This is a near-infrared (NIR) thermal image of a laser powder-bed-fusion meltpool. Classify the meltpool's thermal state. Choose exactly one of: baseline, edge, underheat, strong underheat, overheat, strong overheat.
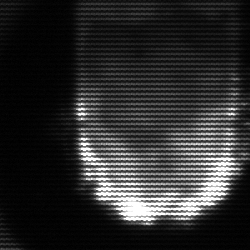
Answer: baseline